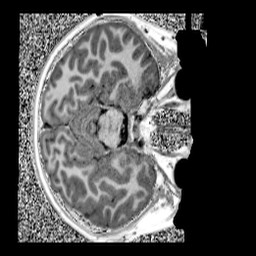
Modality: UNIT1
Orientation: axial
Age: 10
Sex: male
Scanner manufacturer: siemens
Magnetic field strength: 3 T
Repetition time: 4 s
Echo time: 0.00299 s